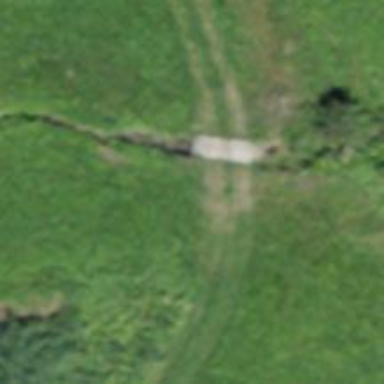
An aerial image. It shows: Boardwalk path crossing over the road.